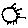
Label: sun